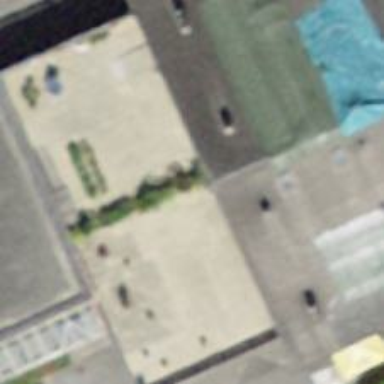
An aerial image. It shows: Outdoor shop.